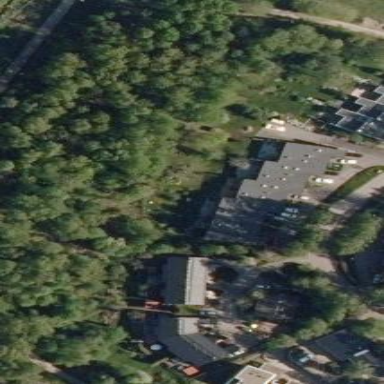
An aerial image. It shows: Residential building with terrace.